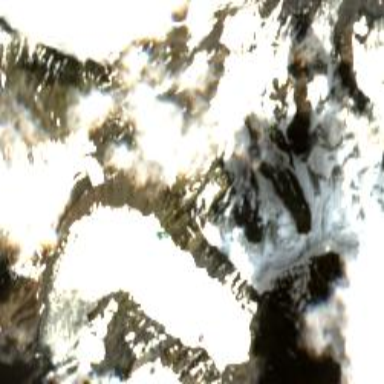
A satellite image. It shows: Majestic glacier in the distance.